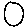
Label: circle